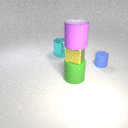
large green rubber cylinder in front of large cyan metal cylinder